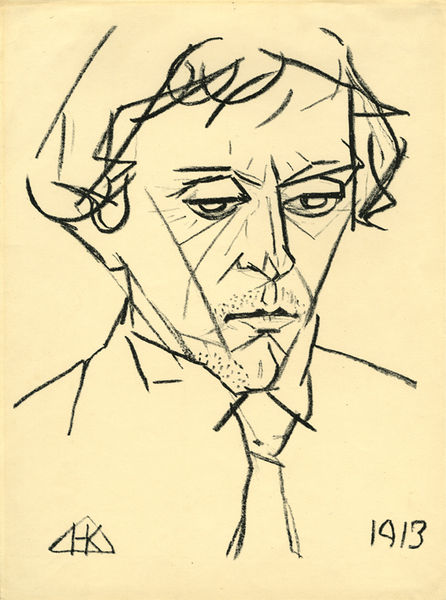
Titel: Portrait of the Futurist Playwright Nikolai Evreinov, Portrait of the Futurist Playwright Nikolai Evreinov
Künstler: Nikolai Kul’bin
Standort: Amherst (Massachusetts, USA)
Institution: Mead Art Museum, Amherst College
Schlagwörter: white, black, hair, modern, nose, portrait, sad, man, eyes, drawing, paper, line, sketch, tie, pencil, charcoal, cubism, shirt, impression, triangle, cream, tired, edge, 1913, hk, pencel, listless, no background, lineart, stubble